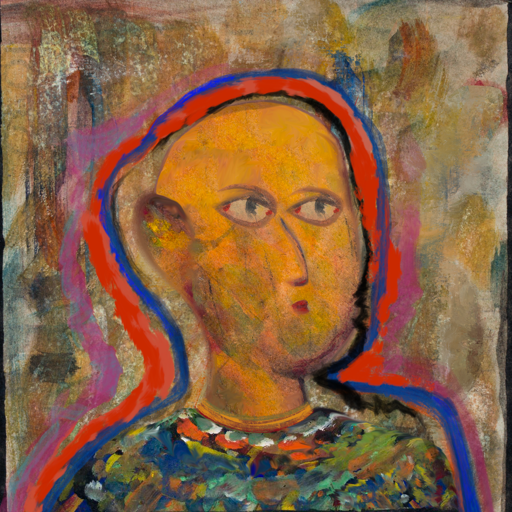
Background: Pipe, Head And Neck Side: Gypsy_Mother, Face Side: GypsyMother, Bust: An_Impression, Hair Side: Experience, Head Accessory: Blank, Second Necklace: Blank, Necklace: Mother_And_Son_Son, Baby: Blank